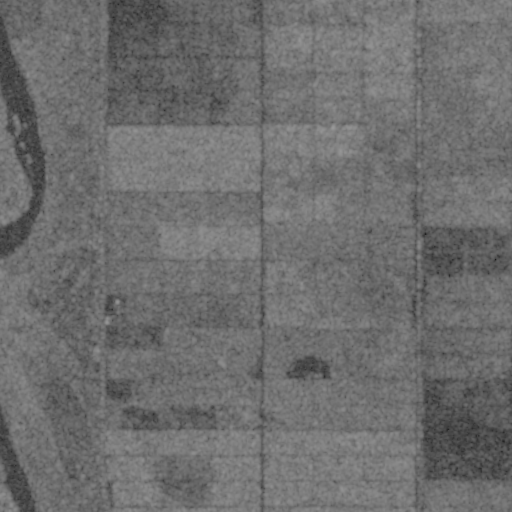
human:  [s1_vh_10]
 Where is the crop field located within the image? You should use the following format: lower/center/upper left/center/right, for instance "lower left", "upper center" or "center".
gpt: The crop field is located in the lower left of the image.
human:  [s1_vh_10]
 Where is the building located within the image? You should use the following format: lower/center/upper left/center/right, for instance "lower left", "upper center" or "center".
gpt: The building is located in the lower left of the image.
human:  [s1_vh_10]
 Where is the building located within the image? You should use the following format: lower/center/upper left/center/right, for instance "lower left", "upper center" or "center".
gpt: The building is located in the lower left of the image.
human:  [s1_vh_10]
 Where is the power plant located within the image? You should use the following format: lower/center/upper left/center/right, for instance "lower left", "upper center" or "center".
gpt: There is no power plant in the image.

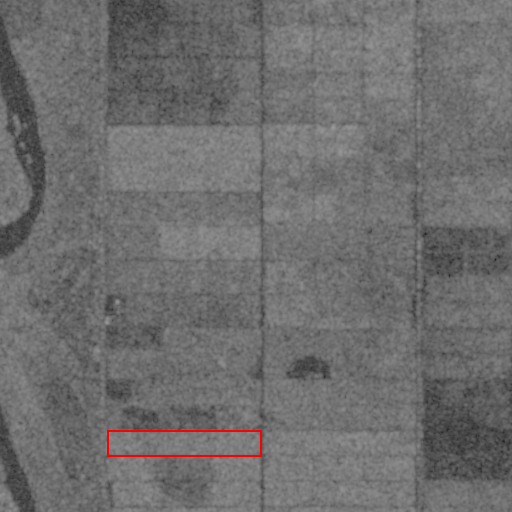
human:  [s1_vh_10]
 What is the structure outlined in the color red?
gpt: The structure outlined in red is a crop field.
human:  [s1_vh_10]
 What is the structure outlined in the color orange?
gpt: There is no orange outline.